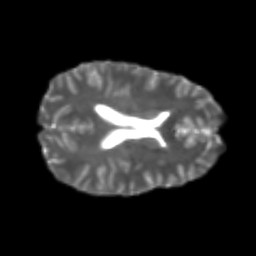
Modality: T2w
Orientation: axial
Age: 21
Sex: female
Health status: healthy
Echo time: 0.074 s